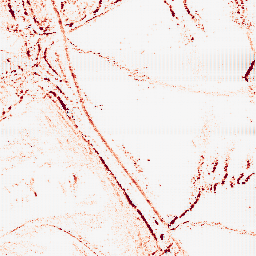
Category: morphological
Decomposition family: morphological_rect
Decomposition parameters: operation: opening
width: 5
height: 3
Upsampling method: fft_zeropad
Upsampling parameters: scale: 8
Upsampling scale: 8